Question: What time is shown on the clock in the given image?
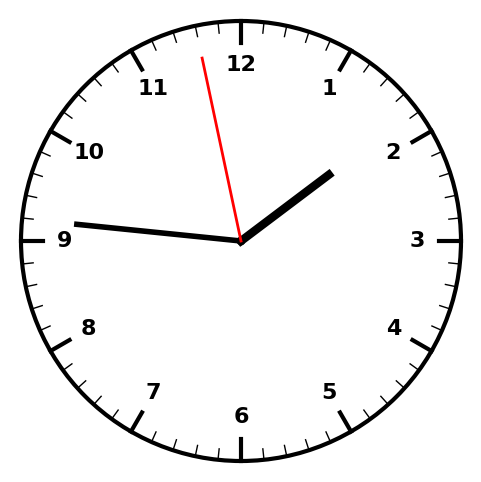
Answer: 01:45:58